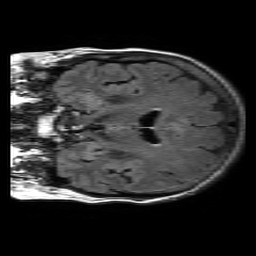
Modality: FLAIR
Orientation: coronal
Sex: female
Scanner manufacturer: philips
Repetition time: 11 s
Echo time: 0.125 s